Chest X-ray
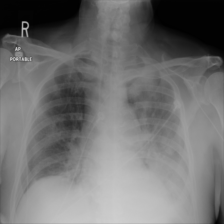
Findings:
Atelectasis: negative
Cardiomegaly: negative
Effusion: positive
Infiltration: negative
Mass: positive
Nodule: negative
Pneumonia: negative
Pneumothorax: negative
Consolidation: negative
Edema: negative
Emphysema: negative
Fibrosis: negative
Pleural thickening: negative
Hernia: negative